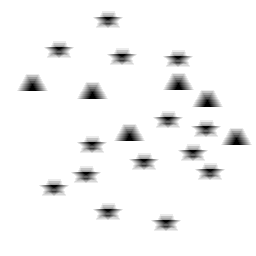
Squares: 0
Triangles: 6
Stars: 14
Total shapes: 20